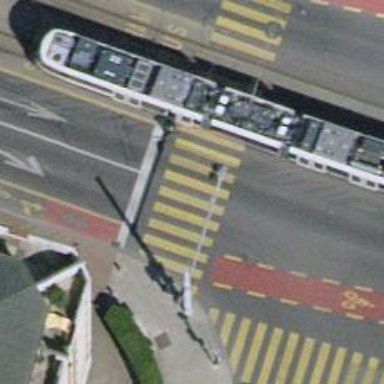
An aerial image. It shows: Road crossing with traffic signals.